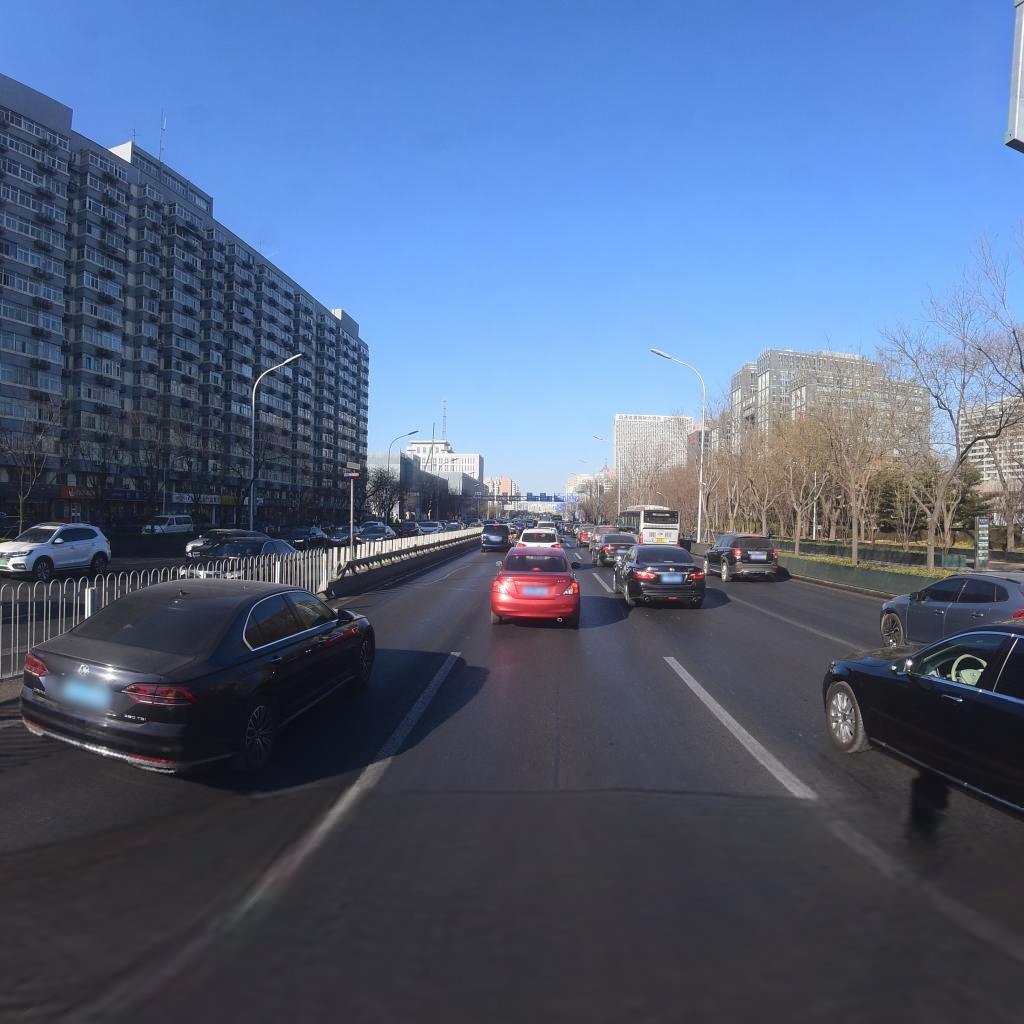
Region: Xicheng
Road damage annotations: longitudinal patch, longitudinal patch, longitudinal patch